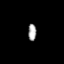
Tissue: lung
Cell type: Epithelial cells
Senescence score: 0.2025
Nuclear area (px): 138
Mean DAPI intensity: 164.58